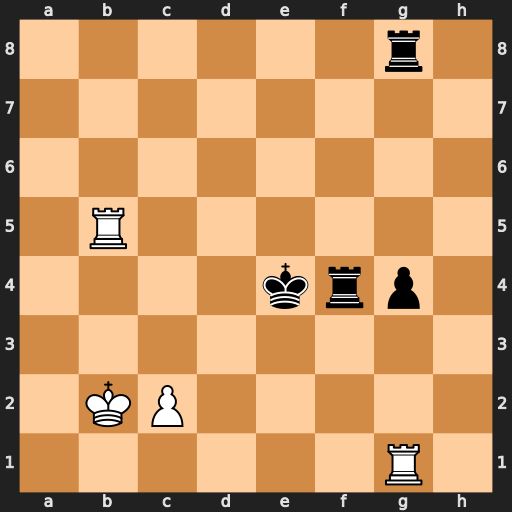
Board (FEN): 6r1/8/8/1R6/4krp1/8/1KP5/6R1
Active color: w
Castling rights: -
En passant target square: -
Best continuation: Re1+ Kf3 Rf1+ Ke3 Rb3+ Ke2 Rxf4